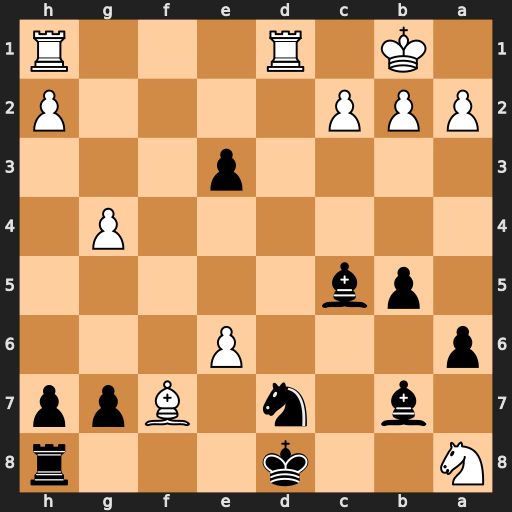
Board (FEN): N2k3r/1b1n1Bpp/p3P3/1pb5/6P1/4p3/PPP4P/1K1R3R
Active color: b
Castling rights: -
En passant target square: -
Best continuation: Bxh1 Rxd7+ Kc8 Rc7+ Kb8